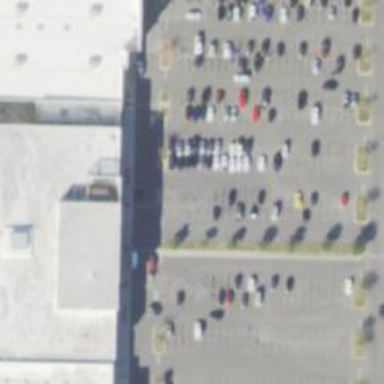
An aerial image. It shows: Parking space is available.